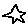
Label: star